Question: How do I navigate from the Old Azure Dashboard to the New Azure Dashboard?
SQL Azure has a new, default front-end user interface and an older version. I have been able to navigate to the older version UI but now I do not know how to get back to the newer version so that I can add some t-sql commands on my database.
This is how the older UI (the one I am stuck on) looks:

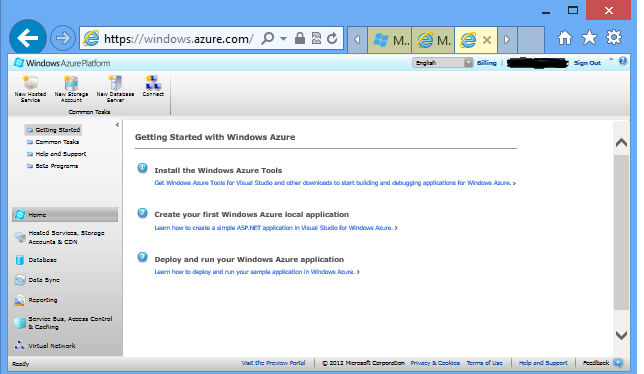
Answer: look at the bottom of your screenshot, the first hyperlink on the leftmost says: "Visit the Preview Portal"